Question: I am trying to setup a MySql trigger to run after data is inserted/updated in ODBC
My trigger is below:
'''
CREATE TRIGGER 'myTrigger'
AFTER INSERT ON 'testTable' FOR EACH ROW UPDATE 'testTable' SET 'Field One' = CONCAT('Field One', ' - Trigger');
'''
My trigger statement runs in MySql workbench ok but when I connect to 'testTable' from a Microsoft Access database and then try and insert a row I get one of these:

To make things even more interesting, when I try to run the following:
'''
INSERT INTO 'testTable' ('Field One', 'Field Two', 'Field Three', 'Field Four', 'Field Five') VALUES ('x', 'xx', 'xxx', 'xxxx', 'xxxxx')
'''
I get the following error:
> ERROR 1442: Can't update table 'testtable' in stored function/trigger because it is already used by statement which invoked this stored function/trigger.
The full trigger code from my 'Triggers' tab in workbench is below:
'''
-- Trigger DDL Statements
DELIMITER $$
USE 'FooBar'$$
CREATE
DEFINER='JMK'@'%'
TRIGGER 'myTrigger'
AFTER INSERT ON 'testtable'
FOR EACH ROW
UPDATE 'testTable' SET 'Field One' = CONCAT('Field One', ' - Trigger')$$
'''
What am I doing wrong?
Thanks
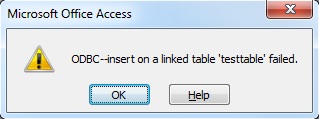
Answer: Even though the query to add the trigger was syntactically correct and was executed, it does not mean that the trigger function is valid.
Your trigger triggers itself. This is from the <URL>:
> - -